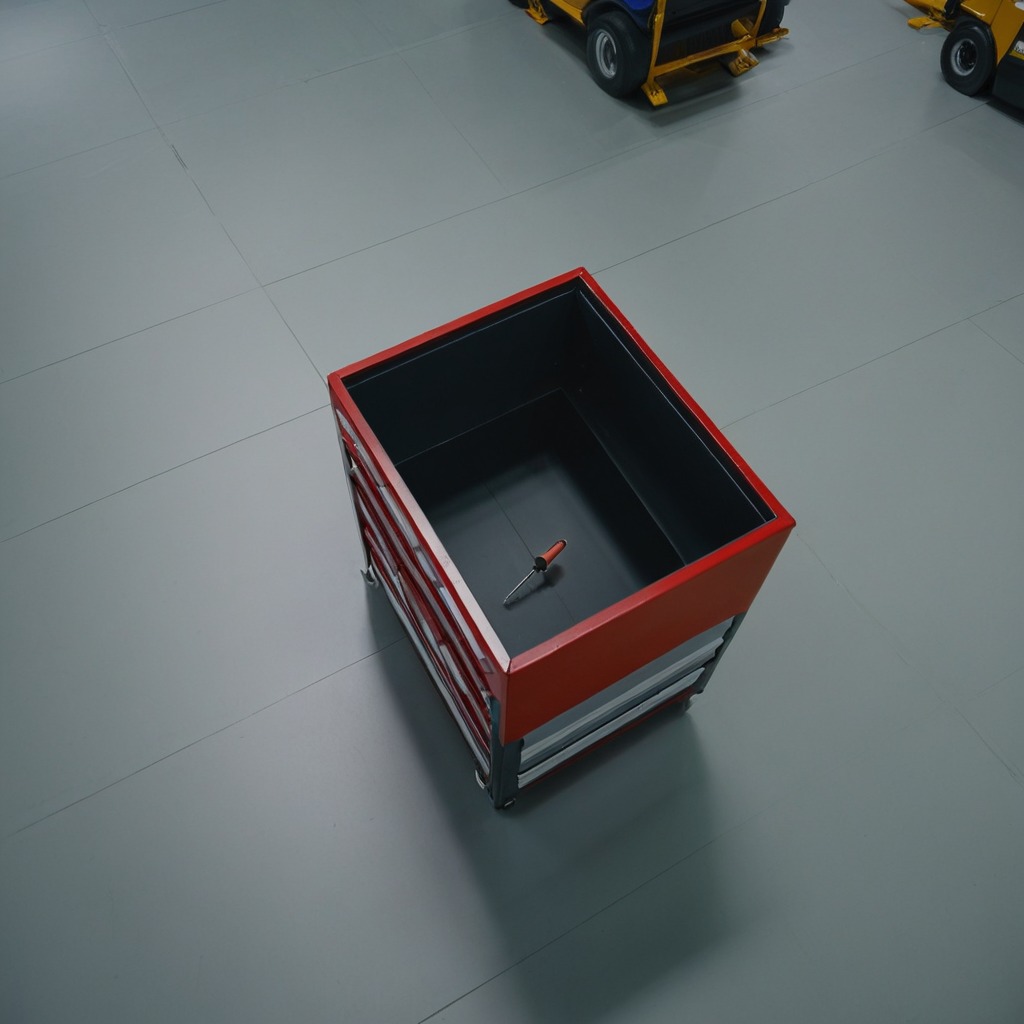
A screwdriver is lying on a toolbox surface in an airplane hangar workshop.